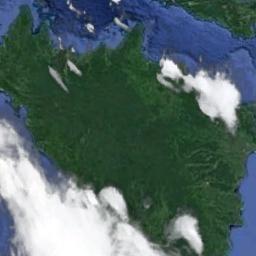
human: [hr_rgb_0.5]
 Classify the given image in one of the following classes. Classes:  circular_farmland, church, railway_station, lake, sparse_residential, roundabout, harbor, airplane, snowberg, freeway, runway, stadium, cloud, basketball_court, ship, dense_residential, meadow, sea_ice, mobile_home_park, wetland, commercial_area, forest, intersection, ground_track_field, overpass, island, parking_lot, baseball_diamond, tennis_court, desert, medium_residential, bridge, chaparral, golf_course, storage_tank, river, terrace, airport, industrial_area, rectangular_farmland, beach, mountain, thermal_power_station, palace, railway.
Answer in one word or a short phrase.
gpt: cloud